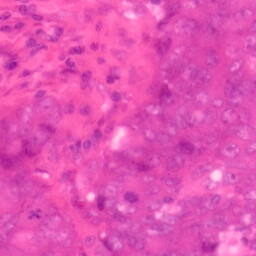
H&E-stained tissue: Colon